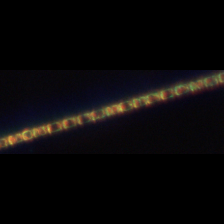
Taxon: Skeletonema
Group: Diatoms